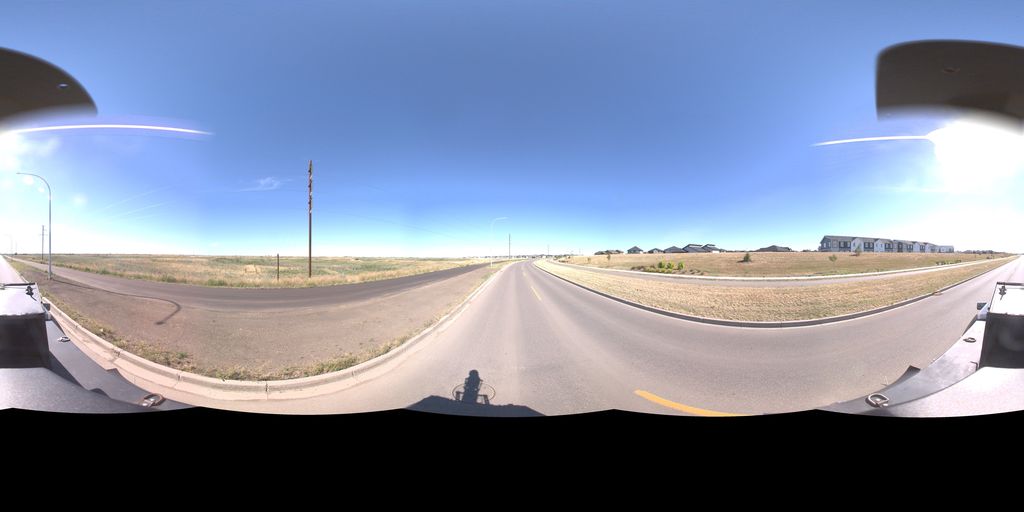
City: saskatoon